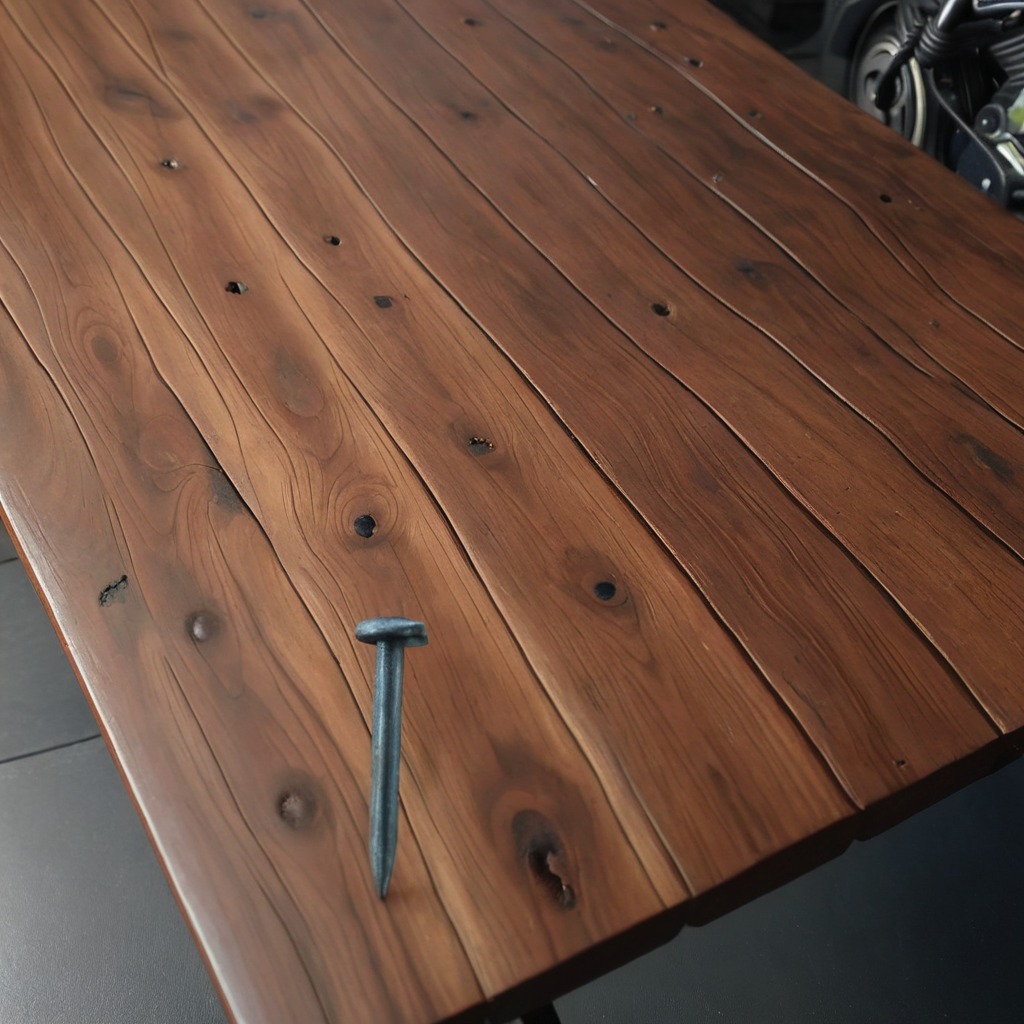
An iron nail is lying on an oil-spilled wooden table in a vintage motorcycle garage.